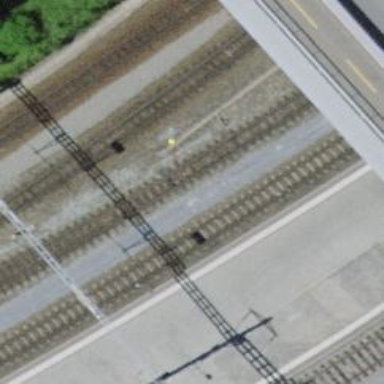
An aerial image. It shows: Narrow gauge railway with electrified contact lines.